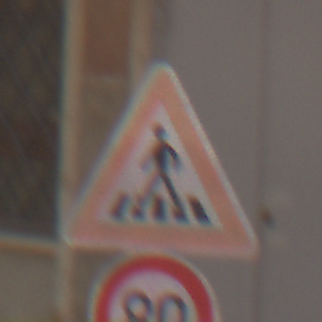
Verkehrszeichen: FussgaengerueberwegRechts
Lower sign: Geschwindigkeit80
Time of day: Midday
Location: Outdoor (Urban)
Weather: Clear
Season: NotSpecified
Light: Natural